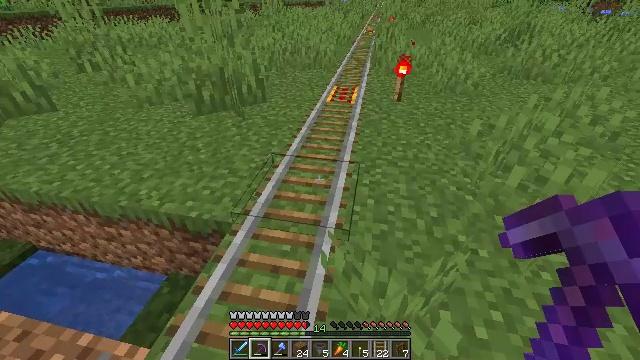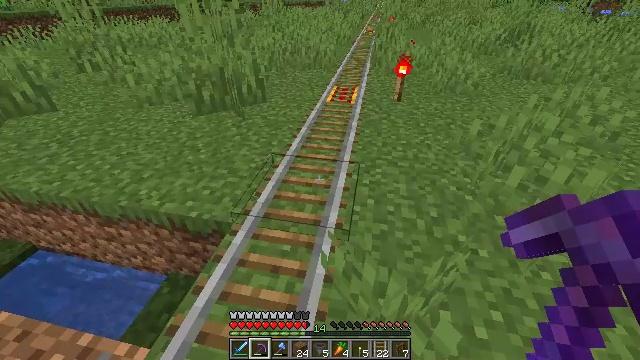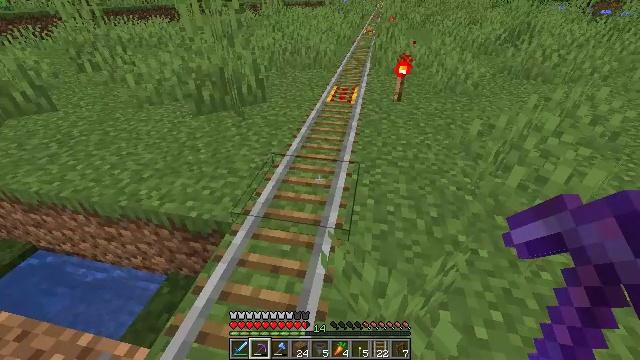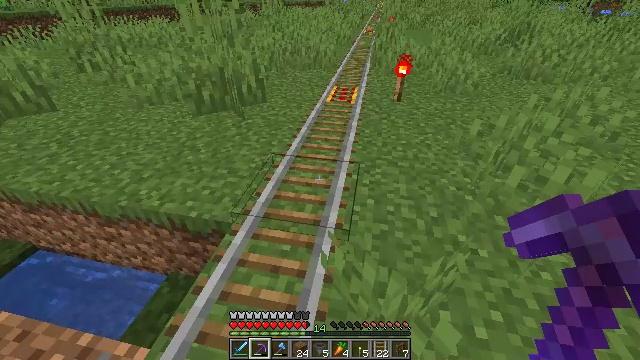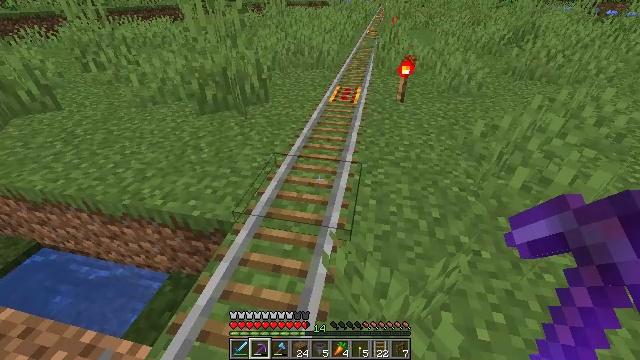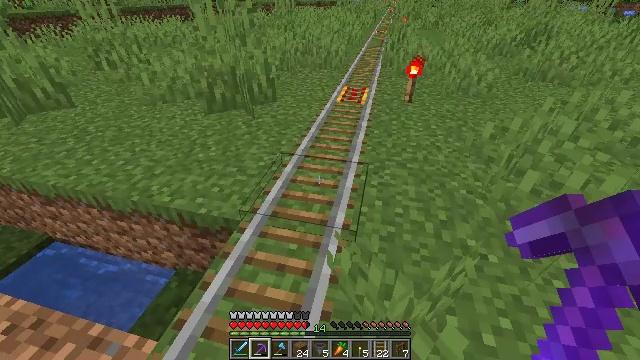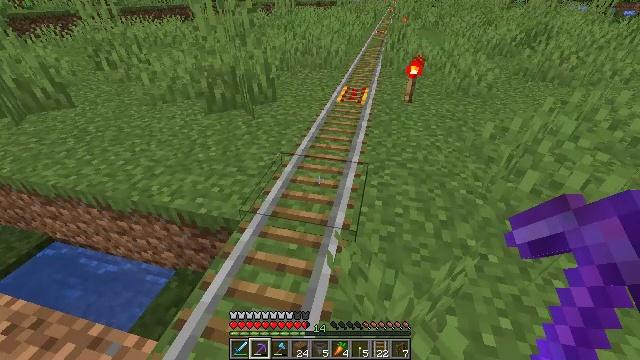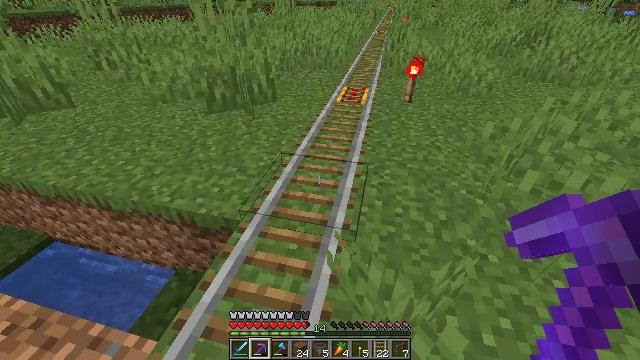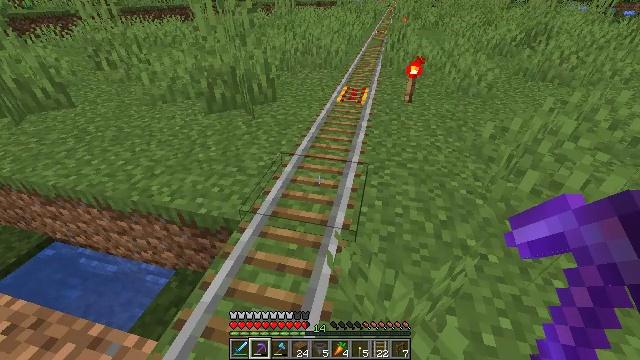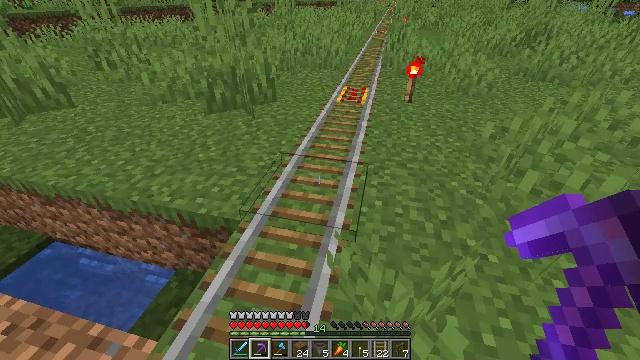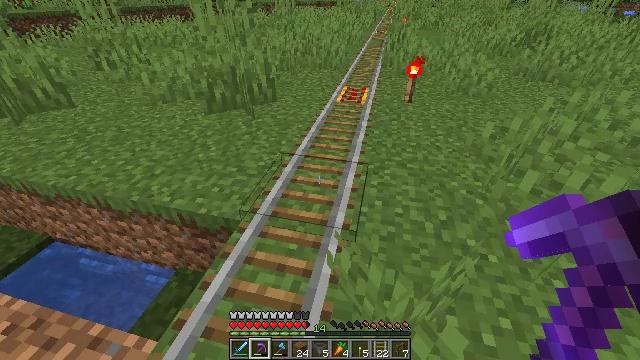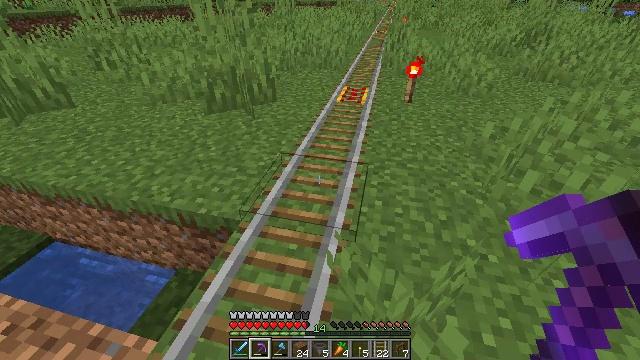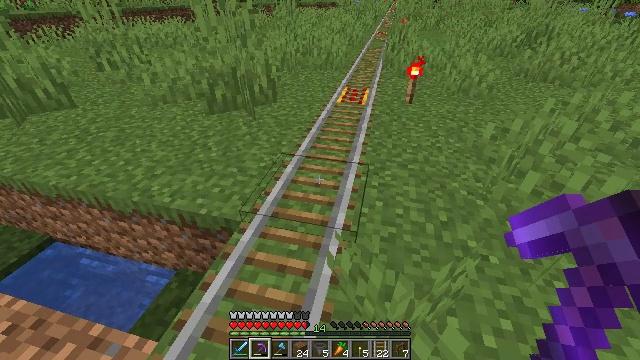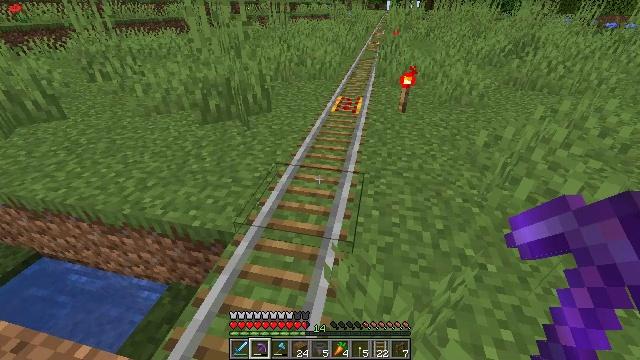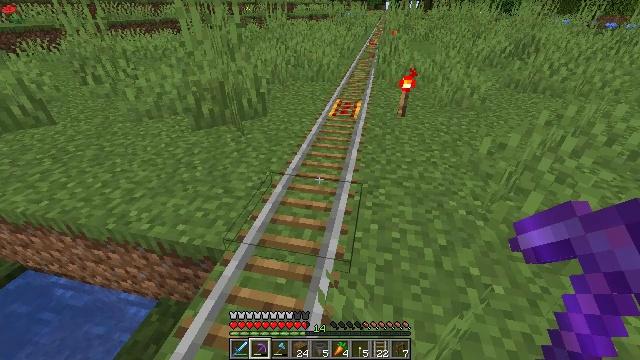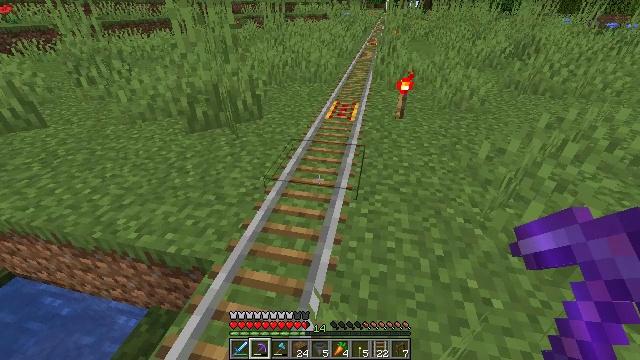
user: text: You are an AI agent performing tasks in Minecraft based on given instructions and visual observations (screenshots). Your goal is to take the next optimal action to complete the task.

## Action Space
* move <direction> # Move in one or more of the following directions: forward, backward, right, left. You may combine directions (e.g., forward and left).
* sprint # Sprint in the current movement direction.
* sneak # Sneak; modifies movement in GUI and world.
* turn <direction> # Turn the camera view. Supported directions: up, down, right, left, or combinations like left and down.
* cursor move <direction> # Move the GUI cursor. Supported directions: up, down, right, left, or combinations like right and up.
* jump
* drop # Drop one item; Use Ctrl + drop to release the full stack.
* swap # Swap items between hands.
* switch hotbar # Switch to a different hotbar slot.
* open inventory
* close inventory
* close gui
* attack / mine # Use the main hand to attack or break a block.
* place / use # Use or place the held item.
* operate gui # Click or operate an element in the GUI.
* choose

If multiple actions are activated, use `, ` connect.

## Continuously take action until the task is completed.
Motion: motion action
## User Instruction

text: Mine the grass in the plains.
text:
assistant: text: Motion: no_op
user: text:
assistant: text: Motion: no_op
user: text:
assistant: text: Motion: no_op
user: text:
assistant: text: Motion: no_op
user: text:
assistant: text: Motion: turn left
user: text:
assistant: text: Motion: no_op
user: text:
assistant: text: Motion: no_op
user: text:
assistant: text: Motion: no_op
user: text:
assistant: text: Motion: no_op
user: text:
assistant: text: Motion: no_op
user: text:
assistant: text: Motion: no_op
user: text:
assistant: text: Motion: no_op
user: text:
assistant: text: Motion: move forward, turn right and up
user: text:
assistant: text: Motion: move forward and move right
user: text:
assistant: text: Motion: move forward and move right
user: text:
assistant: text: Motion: move forward and move right
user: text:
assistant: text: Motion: move forward and move right
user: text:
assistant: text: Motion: move forward and move right
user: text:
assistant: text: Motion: move forward and move right, turn left
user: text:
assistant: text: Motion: move forward and move right, turn left
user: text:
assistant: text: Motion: move forward and move right, turn left
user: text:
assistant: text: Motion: move forward, turn left
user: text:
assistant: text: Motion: move forward
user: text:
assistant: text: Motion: no_op
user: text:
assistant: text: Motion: no_op
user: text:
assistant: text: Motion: turn left
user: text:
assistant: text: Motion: turn left
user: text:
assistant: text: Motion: no_op
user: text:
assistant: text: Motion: no_op
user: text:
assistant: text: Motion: no_op